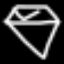
Label: diamond